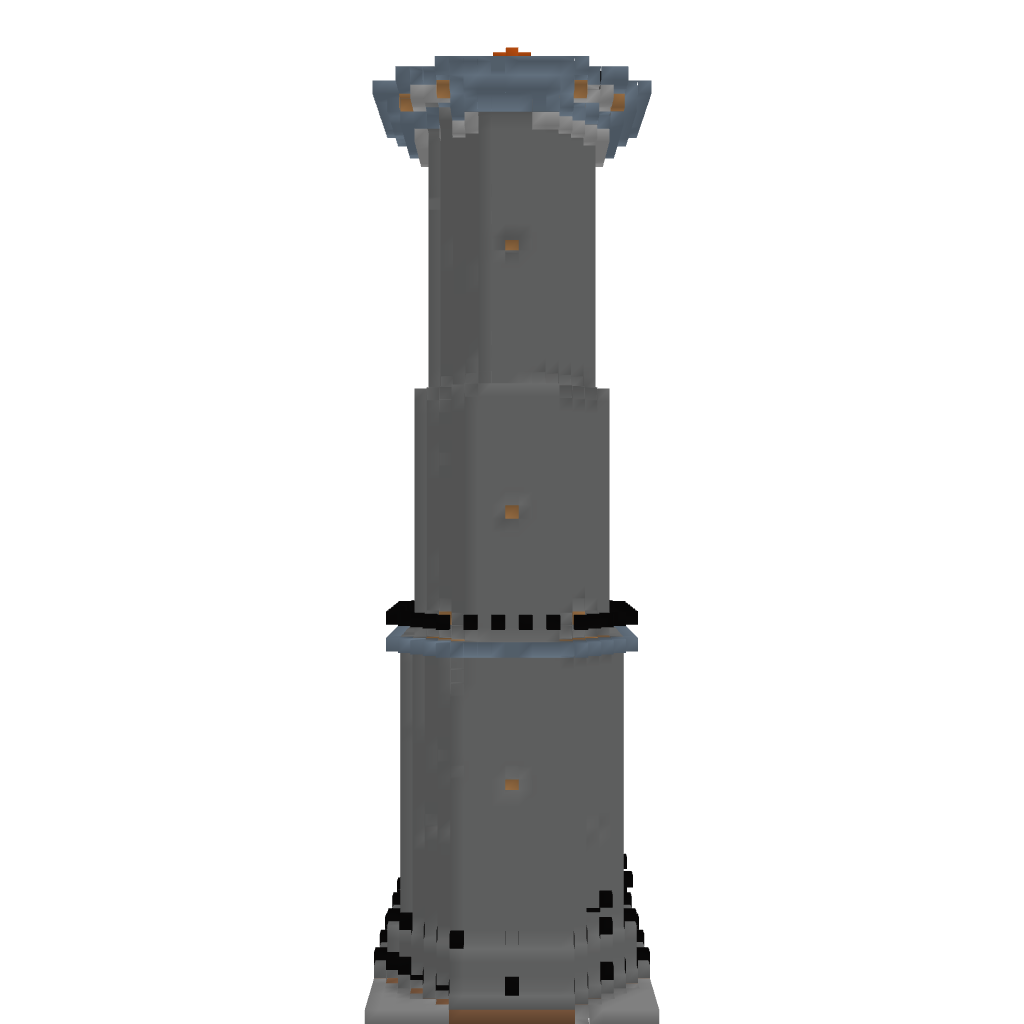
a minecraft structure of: ThulsaDooM's Tower of Power